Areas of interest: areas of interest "Business office"
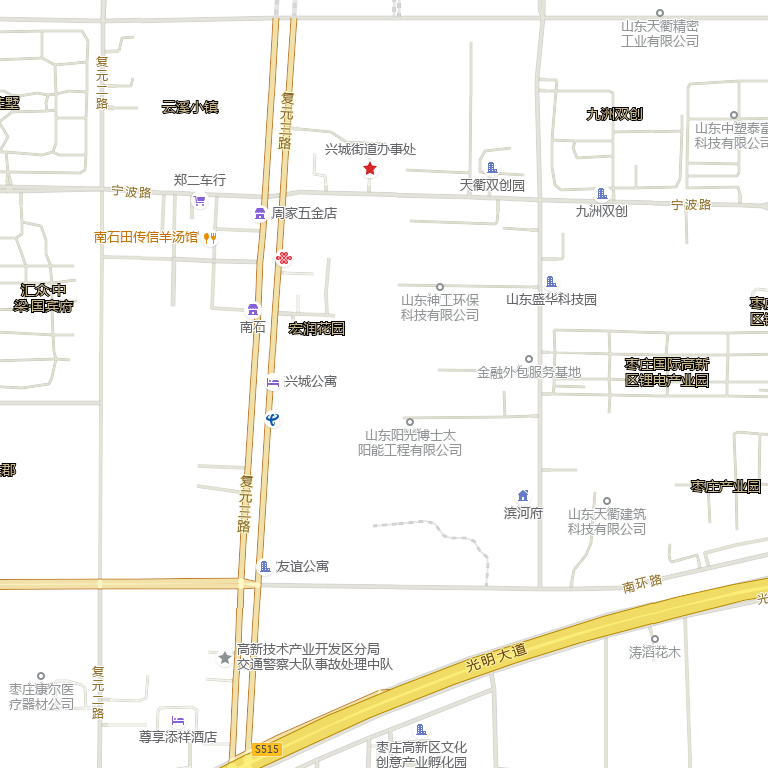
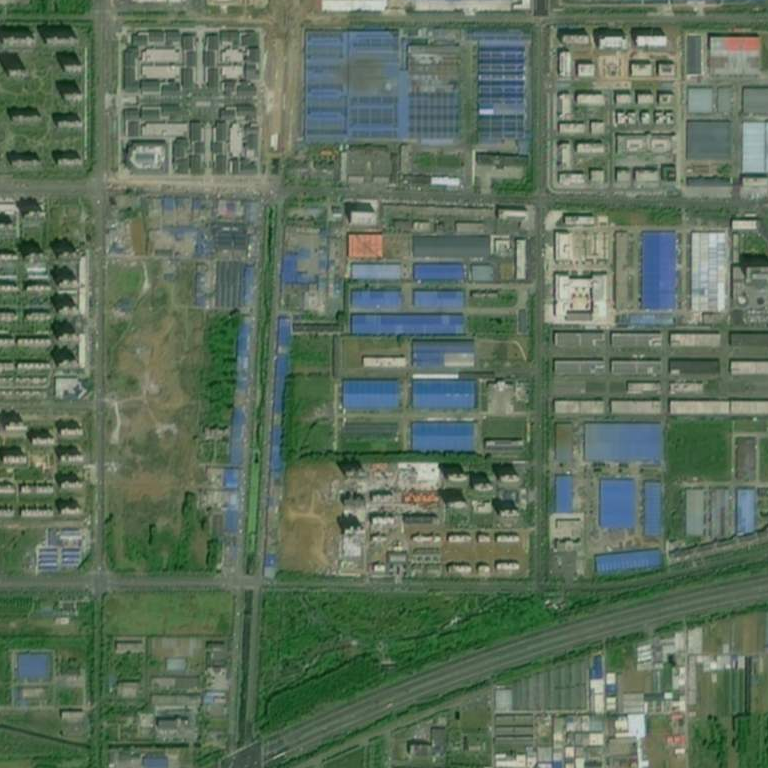